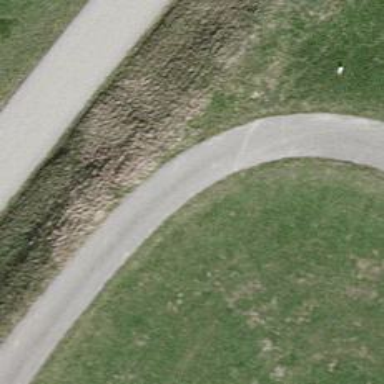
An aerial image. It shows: Track with grade1 tracktype.